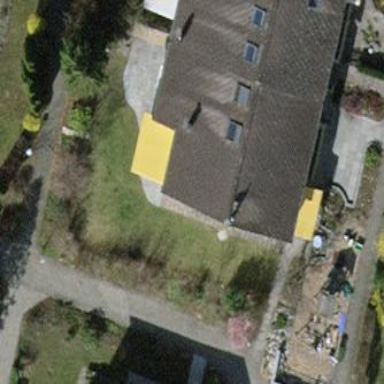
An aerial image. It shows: Terrace building.